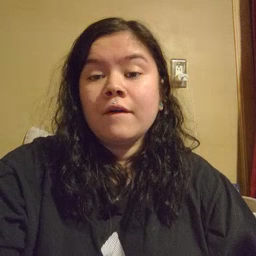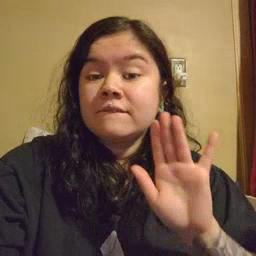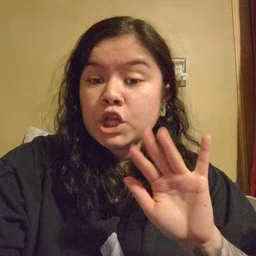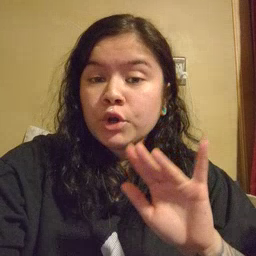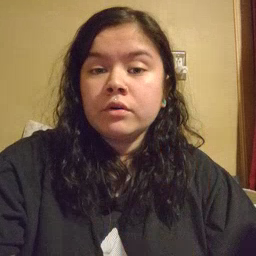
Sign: finger